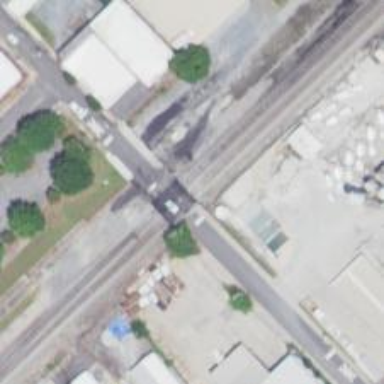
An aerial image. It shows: Railway crossing.